Aerial crown-view tile of a tropical tree (Barro Colorado Island, Panama), acquired 20240611:
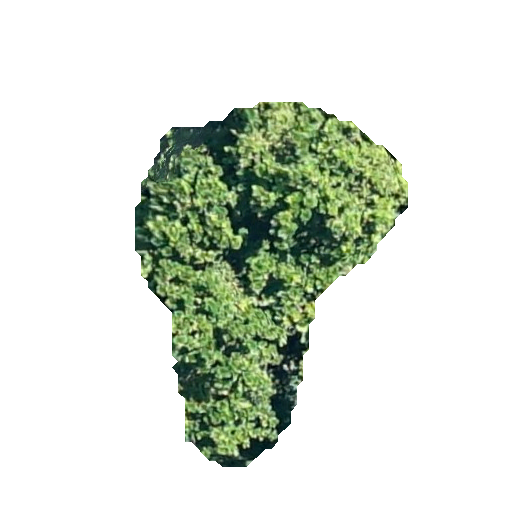
Species: Anacardium excelsum
GBIF accepted scientific name: Anacardium excelsum
Crown area: 95.206 m²